Interaction volume radius: 10 \u00c5
Interaction volume height: 10 \u00c5
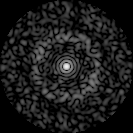
Disorder parameter: 0.8278